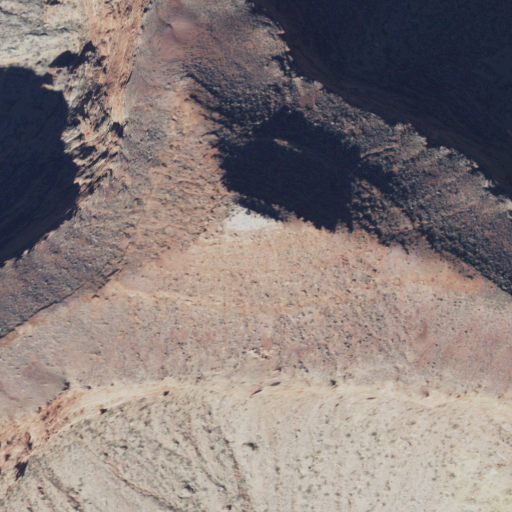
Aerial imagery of mountain in Arizona named The Howlands Butte containing shrub and barren land